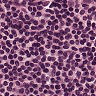
Metastatic tissue present: no